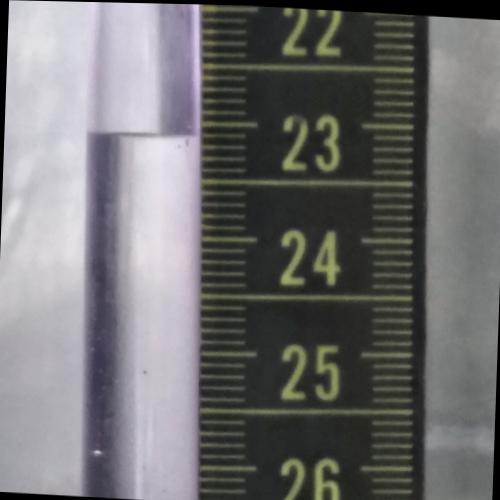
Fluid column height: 23.1 cm